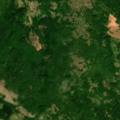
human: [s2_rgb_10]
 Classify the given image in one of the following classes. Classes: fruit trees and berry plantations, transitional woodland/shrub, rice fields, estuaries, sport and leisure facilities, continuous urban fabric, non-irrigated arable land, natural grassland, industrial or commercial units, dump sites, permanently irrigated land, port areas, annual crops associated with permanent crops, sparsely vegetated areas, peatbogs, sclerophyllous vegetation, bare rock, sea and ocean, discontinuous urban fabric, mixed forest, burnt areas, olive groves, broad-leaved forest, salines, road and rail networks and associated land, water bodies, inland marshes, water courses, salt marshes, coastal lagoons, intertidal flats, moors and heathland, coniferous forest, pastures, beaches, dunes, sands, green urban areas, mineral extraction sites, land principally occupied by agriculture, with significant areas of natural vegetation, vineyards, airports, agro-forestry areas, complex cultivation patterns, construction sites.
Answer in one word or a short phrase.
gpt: broad-leaved forest, natural grassland, transitional woodland/shrub